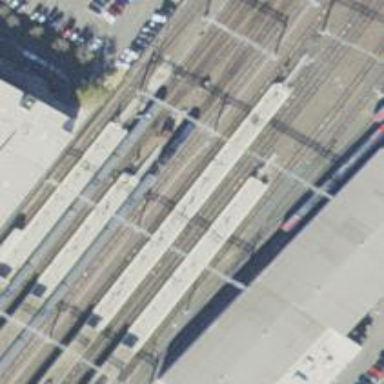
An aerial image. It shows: Rail siding with electrified contact lines.